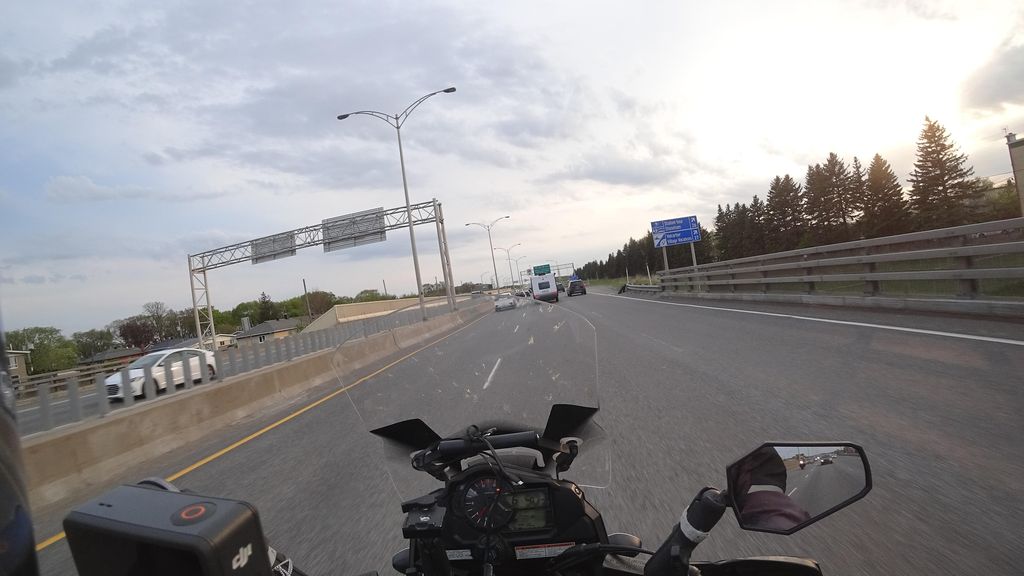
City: quebec_city